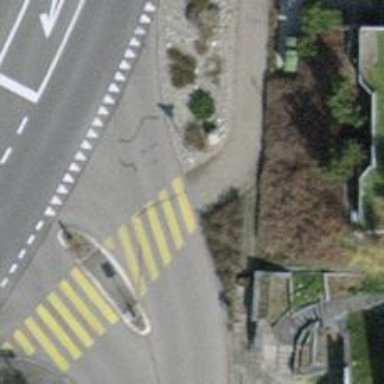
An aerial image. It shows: Kerb barrier.